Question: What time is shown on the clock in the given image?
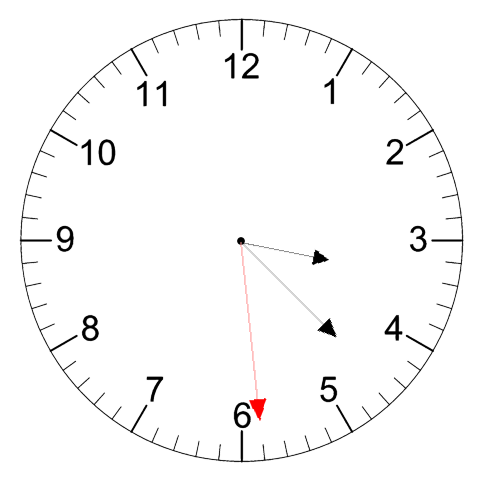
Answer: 03:22:29